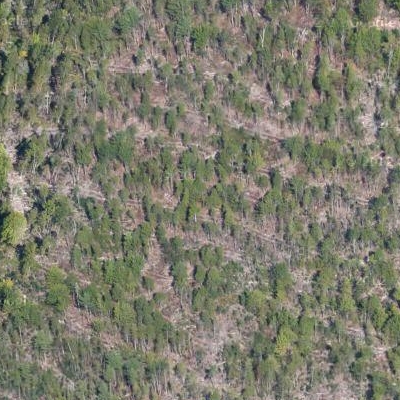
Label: Forest